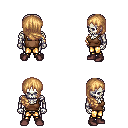
a pixel art fantasy rpg character, male body template, skeleton, brown pirate shirt, gold greaves, light blonde right-swept hairstyle, maroon shoes, four views (front, back, left, right), 2x2 character sprite sheet, small pixel art, hard edges, no anti-aliasing